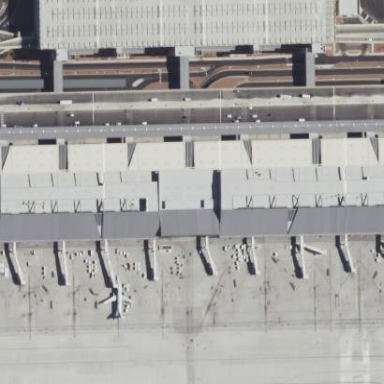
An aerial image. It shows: Airport terminal building.